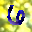
Label: 6